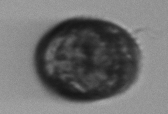
Label: Margalefidinium